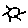
Label: sun